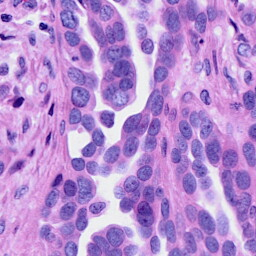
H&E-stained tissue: Ovarian